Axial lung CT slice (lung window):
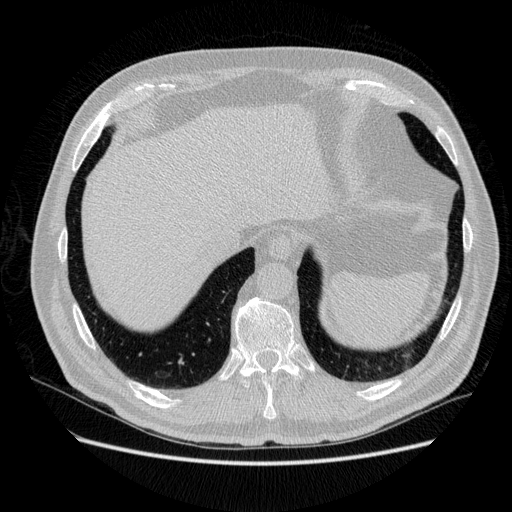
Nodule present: no